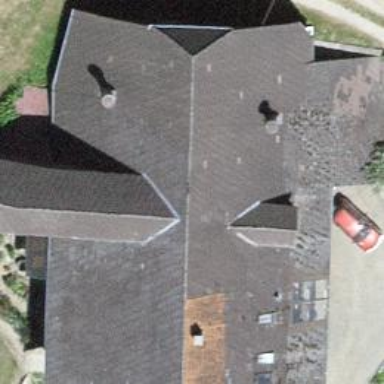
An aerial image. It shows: Farm building.